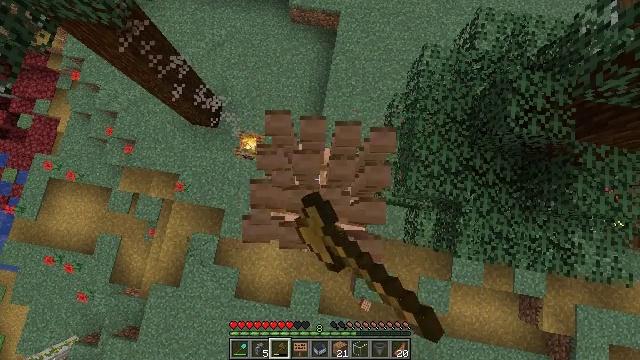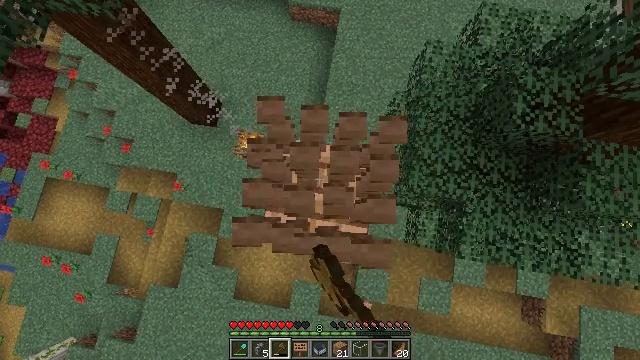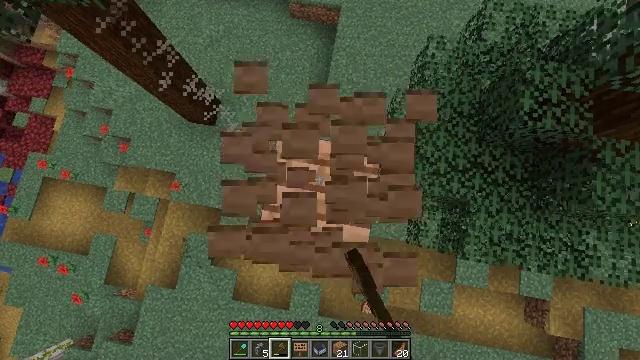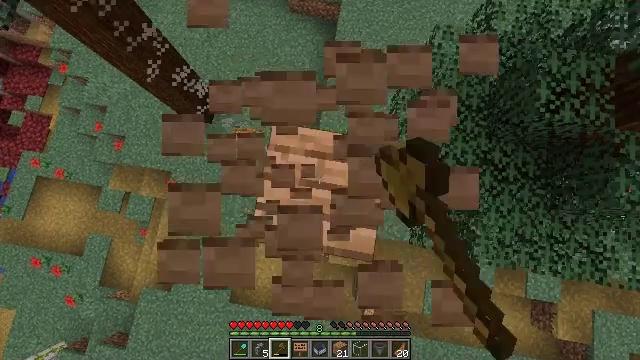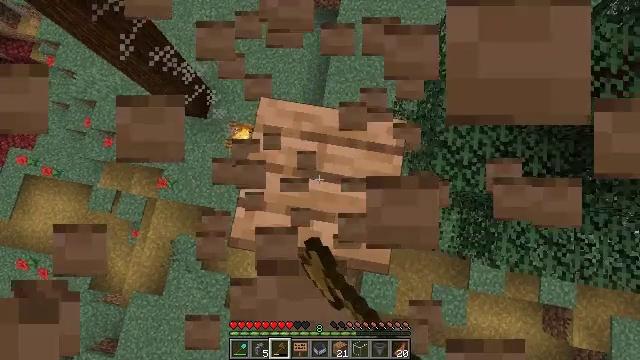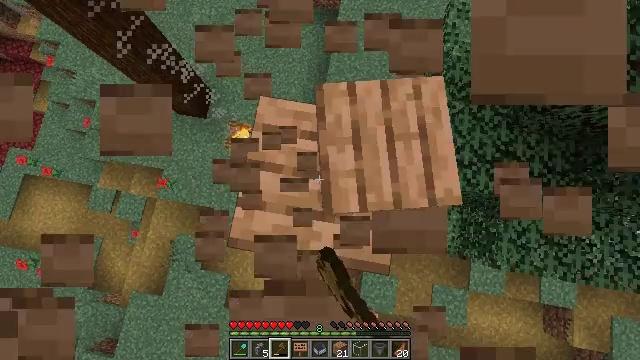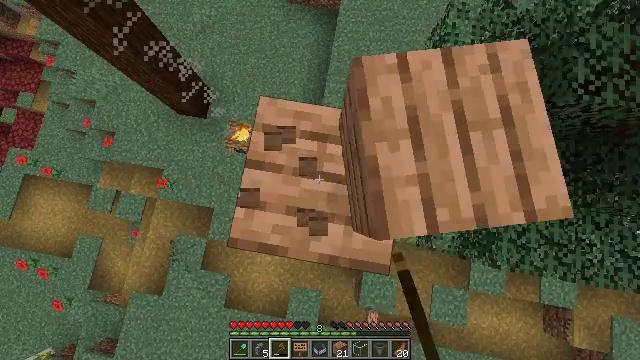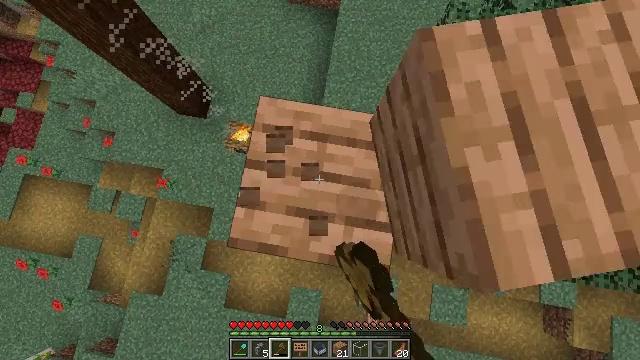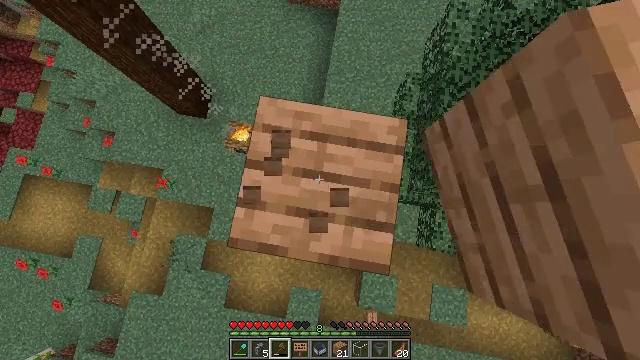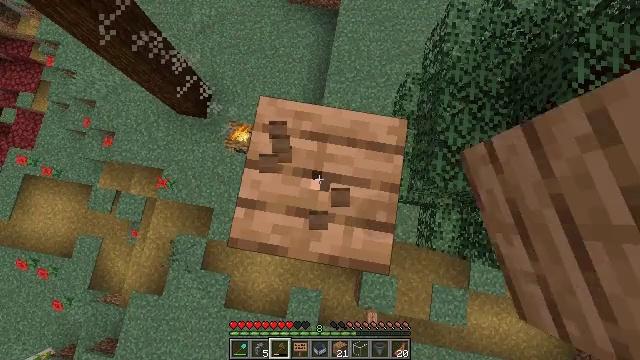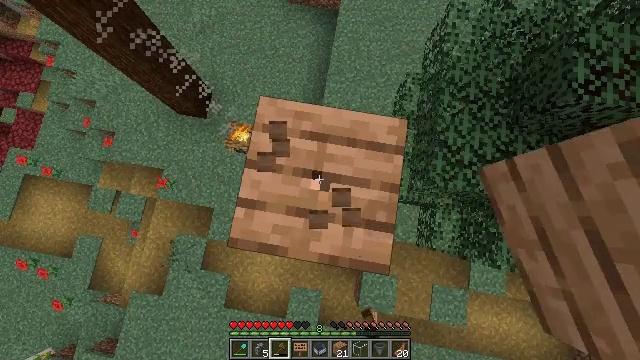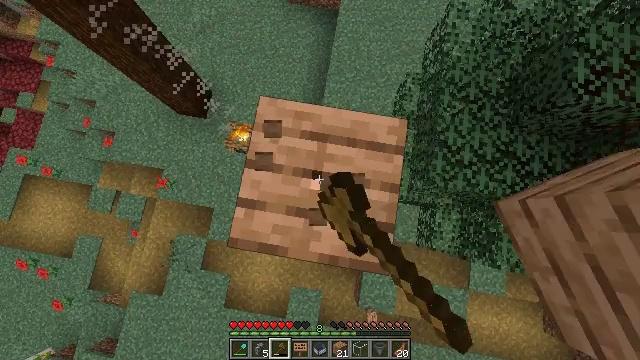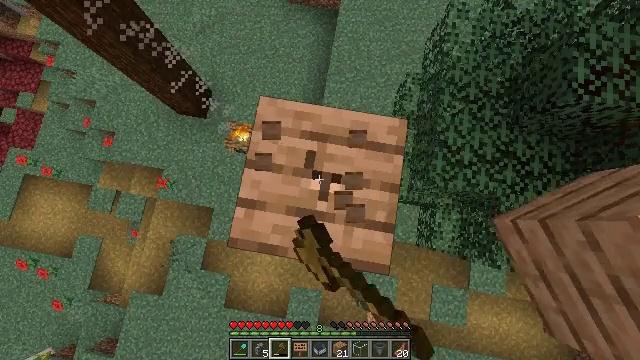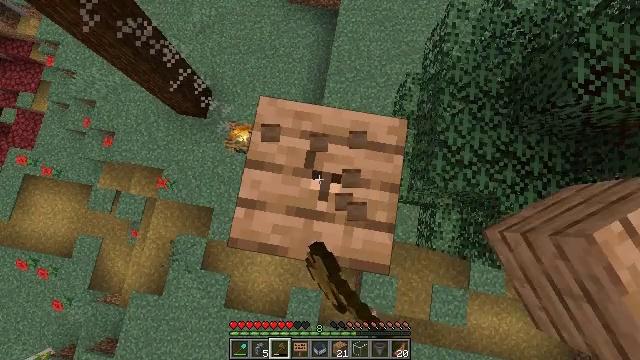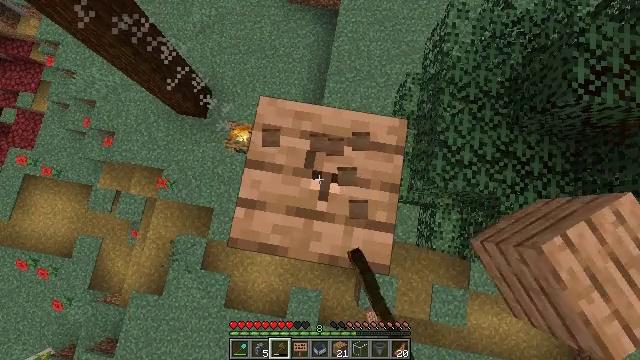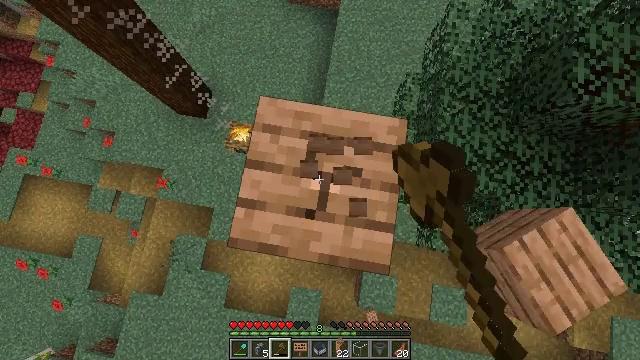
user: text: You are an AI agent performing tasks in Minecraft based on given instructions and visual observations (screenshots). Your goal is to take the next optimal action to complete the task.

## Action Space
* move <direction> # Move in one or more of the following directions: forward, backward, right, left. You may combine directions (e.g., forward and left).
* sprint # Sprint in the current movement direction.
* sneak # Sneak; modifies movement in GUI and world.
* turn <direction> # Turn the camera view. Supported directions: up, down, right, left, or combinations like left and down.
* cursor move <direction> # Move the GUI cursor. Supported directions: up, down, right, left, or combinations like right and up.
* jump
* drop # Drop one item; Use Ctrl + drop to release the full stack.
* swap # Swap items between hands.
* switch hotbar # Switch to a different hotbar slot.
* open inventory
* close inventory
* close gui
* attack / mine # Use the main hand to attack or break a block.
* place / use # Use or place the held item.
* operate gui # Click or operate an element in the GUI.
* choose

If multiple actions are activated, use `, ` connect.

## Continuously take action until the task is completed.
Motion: motion action
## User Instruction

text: Mine jungle planks from a structure.
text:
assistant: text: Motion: attack / mine
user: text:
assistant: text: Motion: attack / mine
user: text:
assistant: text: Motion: attack / mine
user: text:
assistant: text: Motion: attack / mine
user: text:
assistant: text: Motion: attack / mine
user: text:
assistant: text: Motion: attack / mine
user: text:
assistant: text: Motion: attack / mine
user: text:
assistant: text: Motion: attack / mine
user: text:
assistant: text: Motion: attack / mine
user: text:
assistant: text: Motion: attack / mine
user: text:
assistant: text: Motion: attack / mine
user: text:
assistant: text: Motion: attack / mine
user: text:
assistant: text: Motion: attack / mine
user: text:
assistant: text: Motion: attack / mine
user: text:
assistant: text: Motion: attack / mine
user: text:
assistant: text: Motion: attack / mine
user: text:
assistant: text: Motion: attack / mine
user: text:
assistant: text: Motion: attack / mine
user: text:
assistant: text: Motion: attack / mine
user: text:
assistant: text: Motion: attack / mine
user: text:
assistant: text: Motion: attack / mine
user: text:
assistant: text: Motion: attack / mine
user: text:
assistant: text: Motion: attack / mine
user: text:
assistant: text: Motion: attack / mine
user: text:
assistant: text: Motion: attack / mine
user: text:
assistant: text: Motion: attack / mine
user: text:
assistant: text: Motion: attack / mine
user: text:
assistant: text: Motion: attack / mine
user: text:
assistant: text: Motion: attack / mine
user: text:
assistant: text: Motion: attack / mine